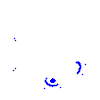
Particle: electron